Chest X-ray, AP view. Patient: 33 years old, sex F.
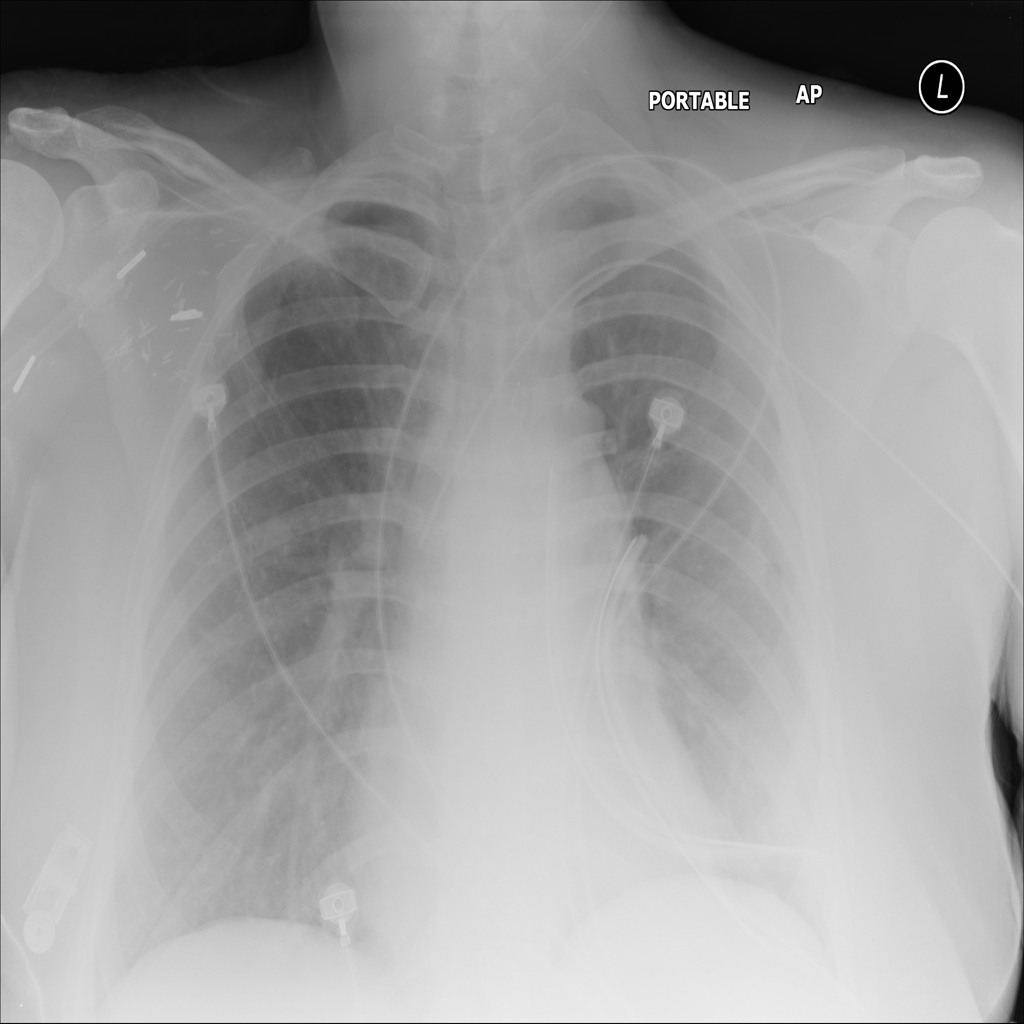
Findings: Mass